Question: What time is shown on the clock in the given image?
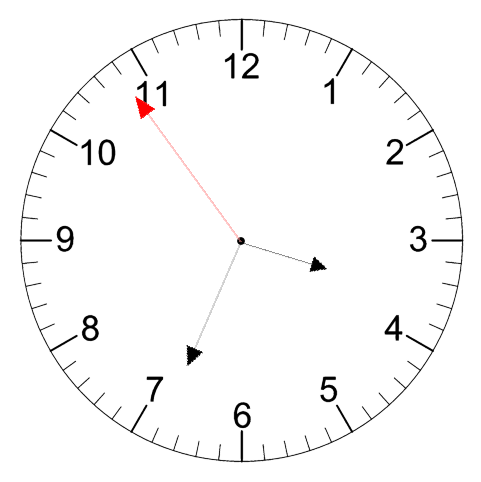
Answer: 03:33:54